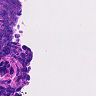
Metastatic tissue present: no